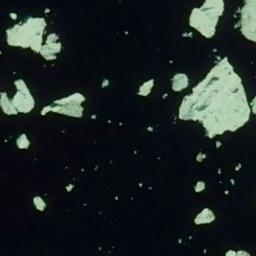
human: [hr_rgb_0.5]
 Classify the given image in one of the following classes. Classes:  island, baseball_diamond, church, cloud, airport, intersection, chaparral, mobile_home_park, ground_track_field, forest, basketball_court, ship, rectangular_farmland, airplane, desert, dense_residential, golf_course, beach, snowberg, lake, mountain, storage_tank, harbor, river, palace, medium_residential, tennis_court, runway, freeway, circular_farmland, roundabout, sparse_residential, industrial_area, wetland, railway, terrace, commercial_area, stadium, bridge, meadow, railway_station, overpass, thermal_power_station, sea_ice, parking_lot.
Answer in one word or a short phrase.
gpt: sea_ice